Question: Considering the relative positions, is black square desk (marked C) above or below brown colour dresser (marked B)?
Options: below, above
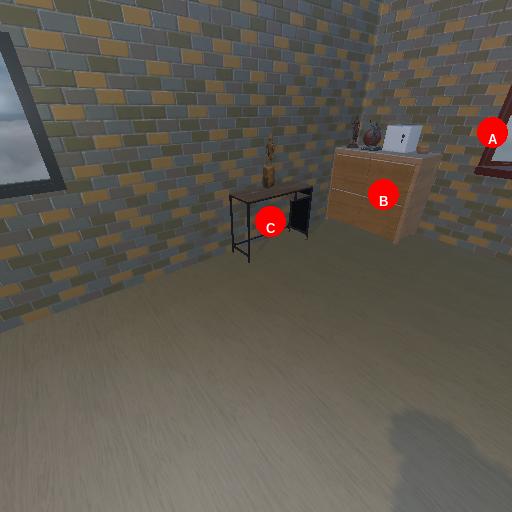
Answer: below